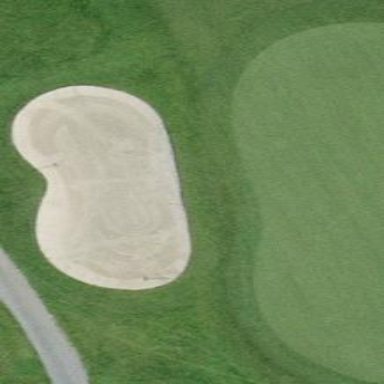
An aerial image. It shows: Golf bunker filled with natural sand.